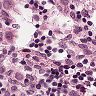
Metastatic tissue present: no